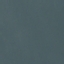
Land use / land cover: SeaLake